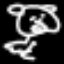
Label: frog